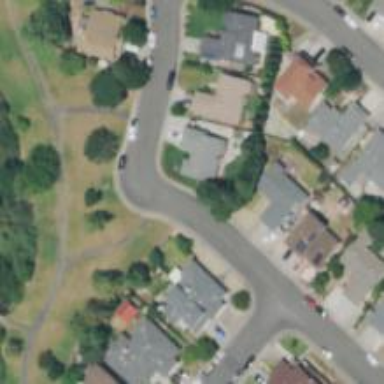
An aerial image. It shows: Footway along the road.